Question: I'm trying to install zend-escaper but I'm getting this error:

This is strange as my PHP version (from phpinfo()) is 5.5.19, the message claims it is 5.3.5(!) which should satisfy the requirement anyway.
My ZF version is 1.12.13
I'm using PHP Storm
Can anyone help please?
Thanks
Tomasz
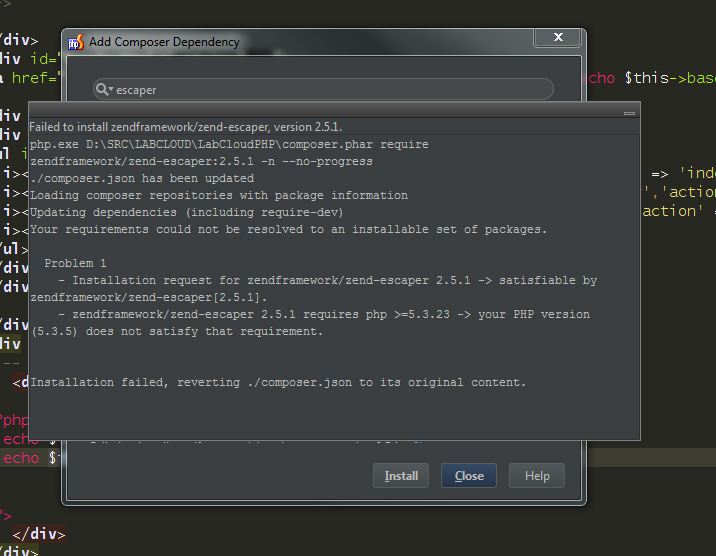
Answer: The PHP version on the command line can be a different executable than the PHP running inside the web server. It also can use a different pho.ini configuration file.
So if Composer states the PHP it is using is 5.3.5, this is correct because Composer is directly asking the PHP it is running on for its version. The problem is when this PHP version on the command line is way older then the PHP version in the web server.
Try to update your command line PHP.
Some more things to say: the version 5.3.5 is lower than the required 5.3.23, because the last number in the version is 5 compared with 23, and 5 is less than 23. So the version you are using is below the minimum requirement for zend escaper - at least in the version 2.5.1 you try to use. Such an old PHP was last supported in the 2.2 framework versions, so you might as well try to depend on ~2.2. However this will simply be a workaround for the old cli version.
One other note: You are in the process of installing a zend framework 2 component - don't expect your installed zend framework 1 to support any fancy stuff on its own. It is possible to mix classes with namespaces and without, and even use zf2 things together with zf1, but zf1 won't offer any automatic functionality to use these.